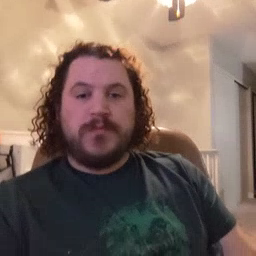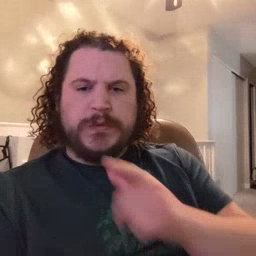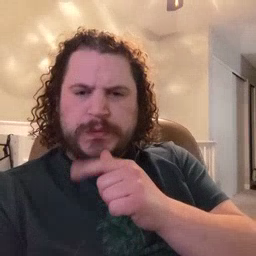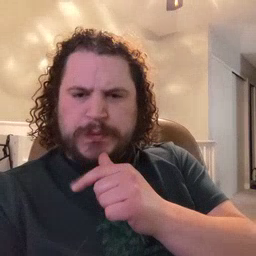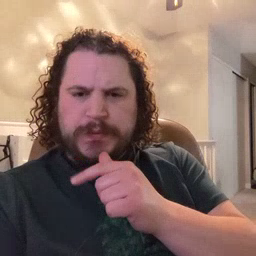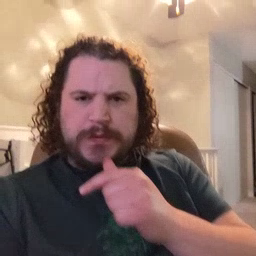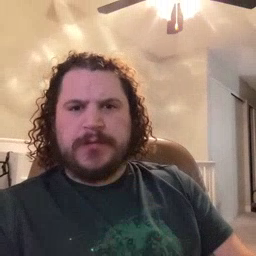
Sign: who